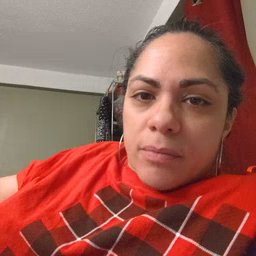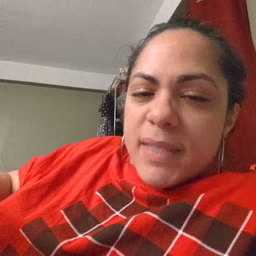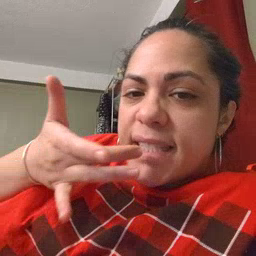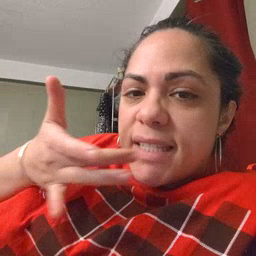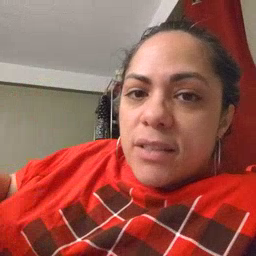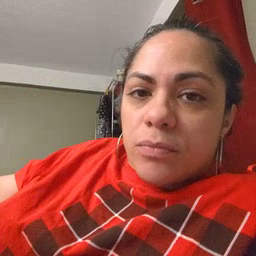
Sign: taste